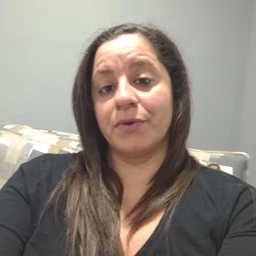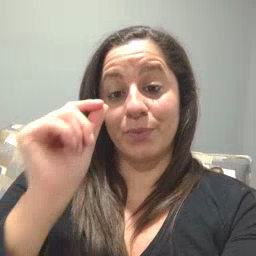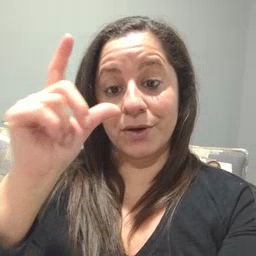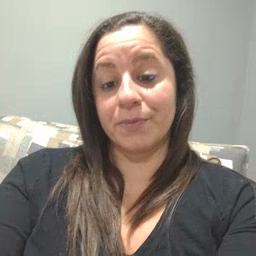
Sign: awake